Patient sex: M
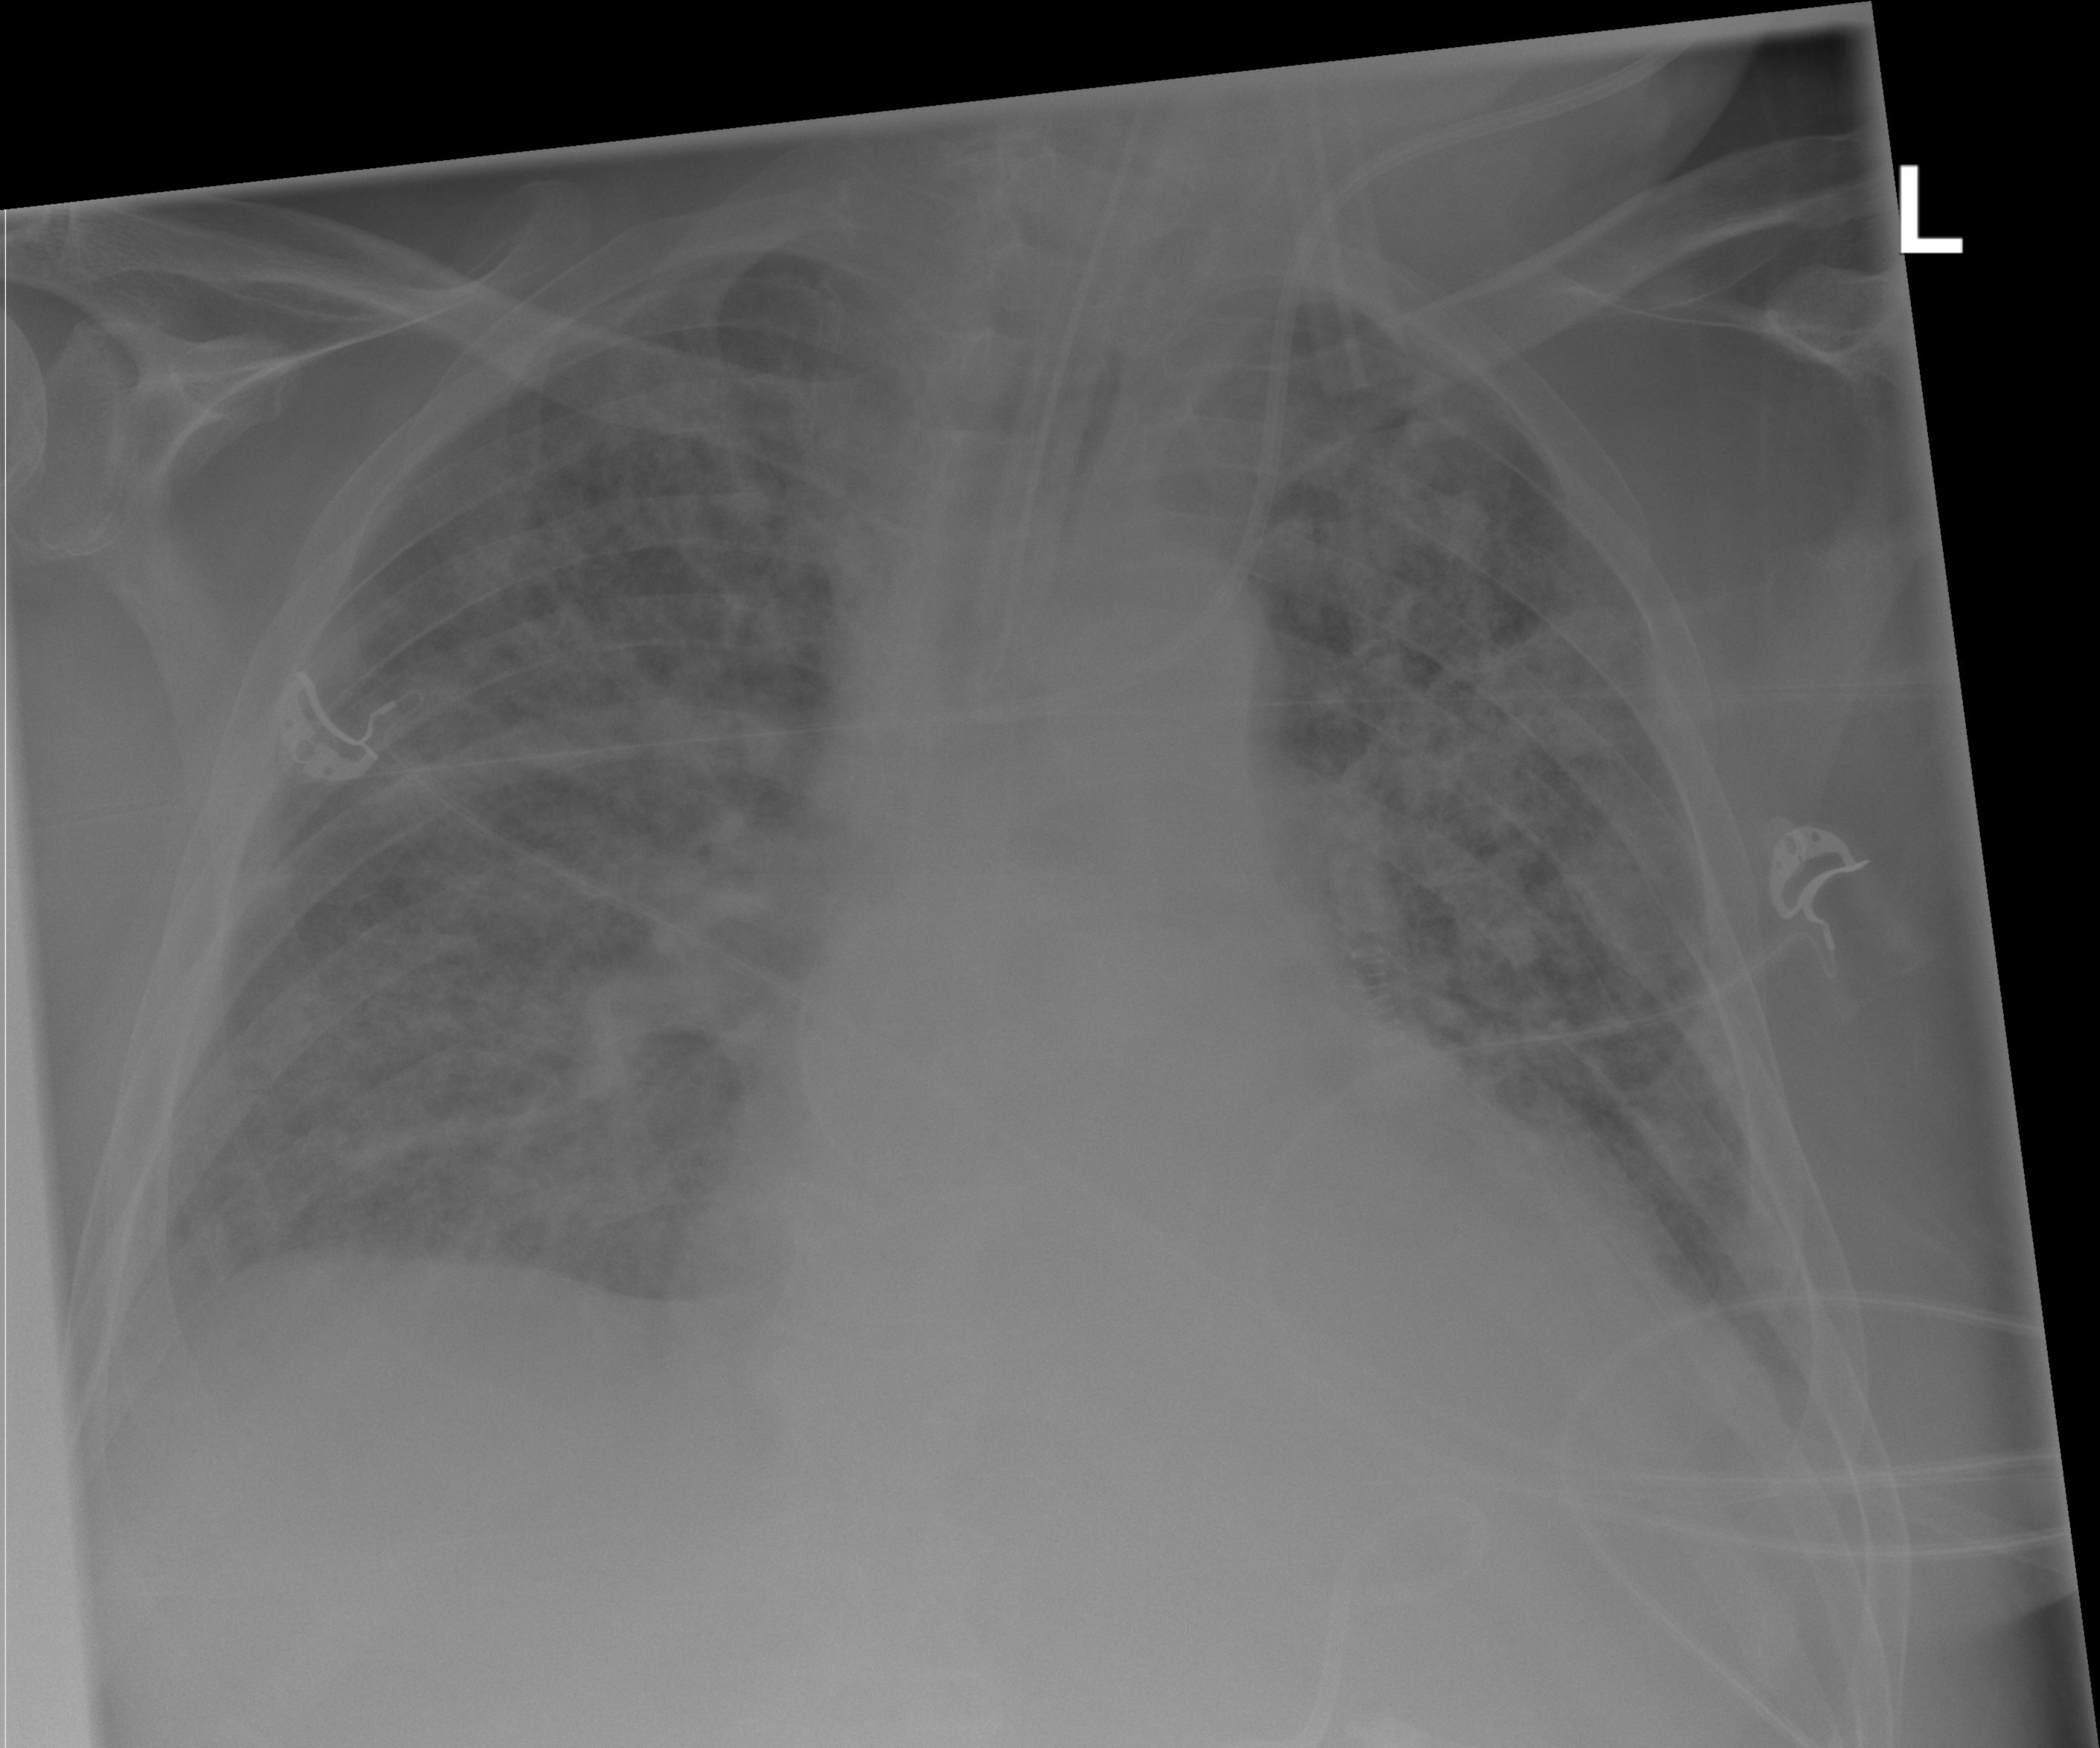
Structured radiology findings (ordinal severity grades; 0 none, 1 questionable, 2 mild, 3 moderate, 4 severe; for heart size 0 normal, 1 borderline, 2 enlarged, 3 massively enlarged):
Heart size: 2
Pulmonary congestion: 2
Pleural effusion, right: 1
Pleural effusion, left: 1
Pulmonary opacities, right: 3
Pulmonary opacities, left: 3
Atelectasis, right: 2
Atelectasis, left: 2